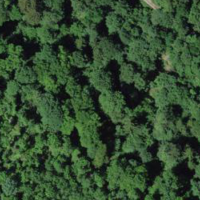
EUNIS habitat code: 41
Species observed at this site:
Symphoricarpos albus